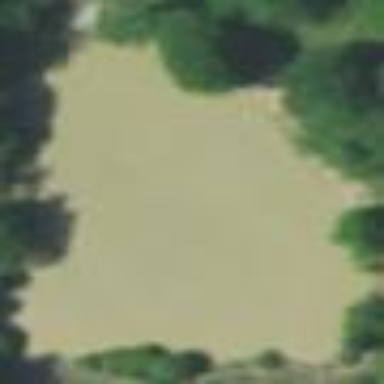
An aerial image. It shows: Pond surrounded by natural water.